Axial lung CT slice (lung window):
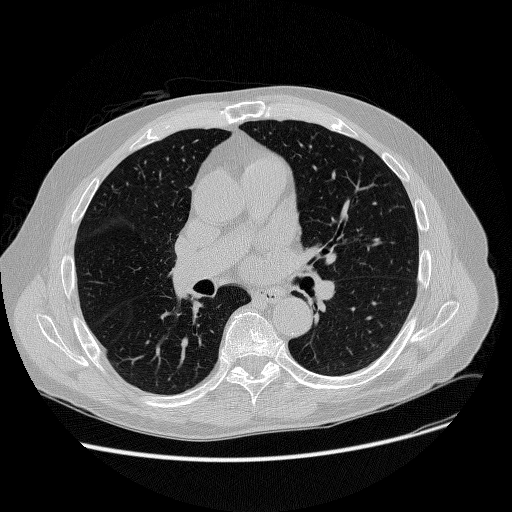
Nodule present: no